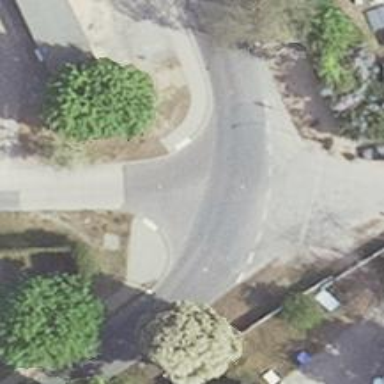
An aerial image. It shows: Uncontrolled road crossing.